Aerial crown-view tile of a tropical tree (Barro Colorado Island, Panama), acquired 20250512:
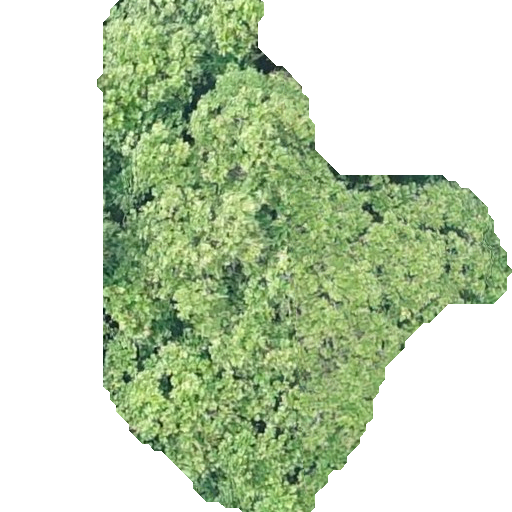
Species: Anacardium excelsum
GBIF accepted scientific name: Anacardium excelsum
Crown area: 195.636 m²